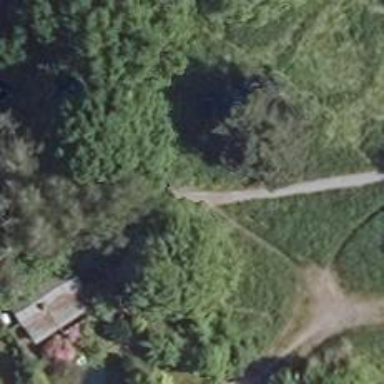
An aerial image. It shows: Footway.